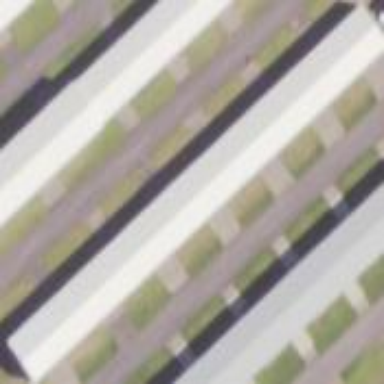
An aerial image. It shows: Hangar building at the airport.